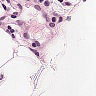
Metastatic tissue present: no